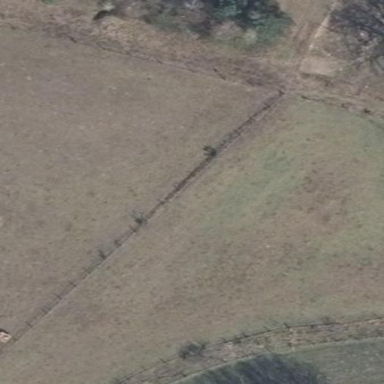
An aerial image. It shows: Fence surrounding meadow used for pasture.